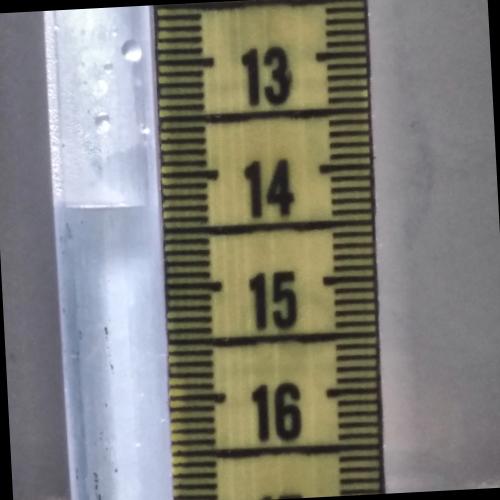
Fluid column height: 14.3 cm